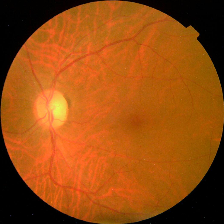
Diabetic retinopathy grade: No DR